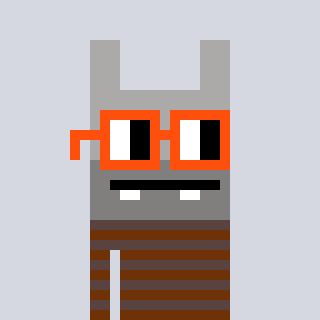
a pixel art character with square orange glasses, a rabbit-shaped head and a darkbrown-colored body on a cool background